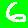
Digit: 6